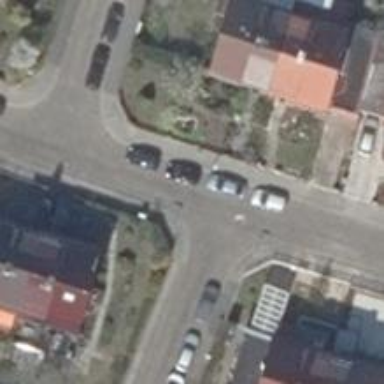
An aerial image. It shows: Residential road with sidewalks on both sides.